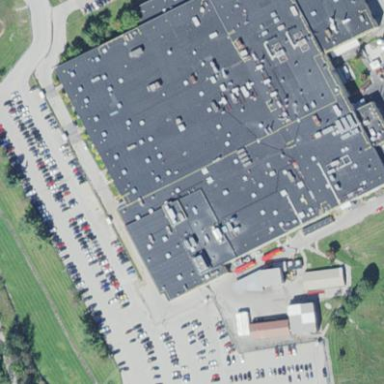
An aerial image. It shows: Industrial building.